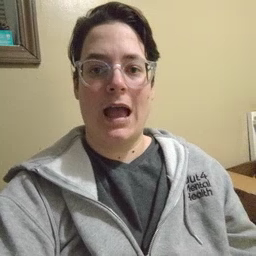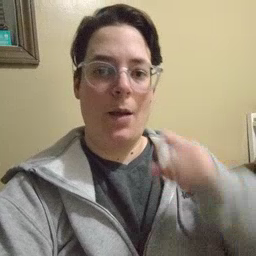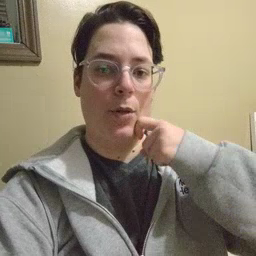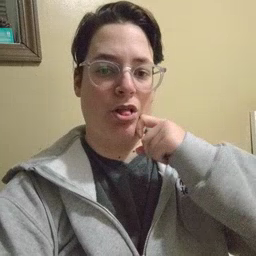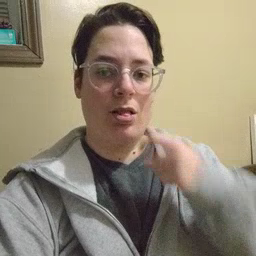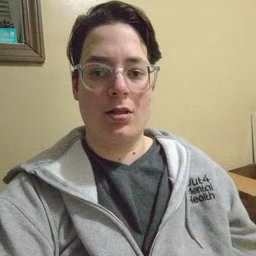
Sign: apple